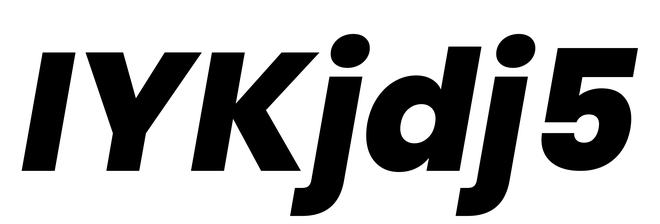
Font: Poppins-ExtraBoldItalic